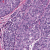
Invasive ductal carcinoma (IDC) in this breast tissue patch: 0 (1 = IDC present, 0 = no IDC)